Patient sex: F
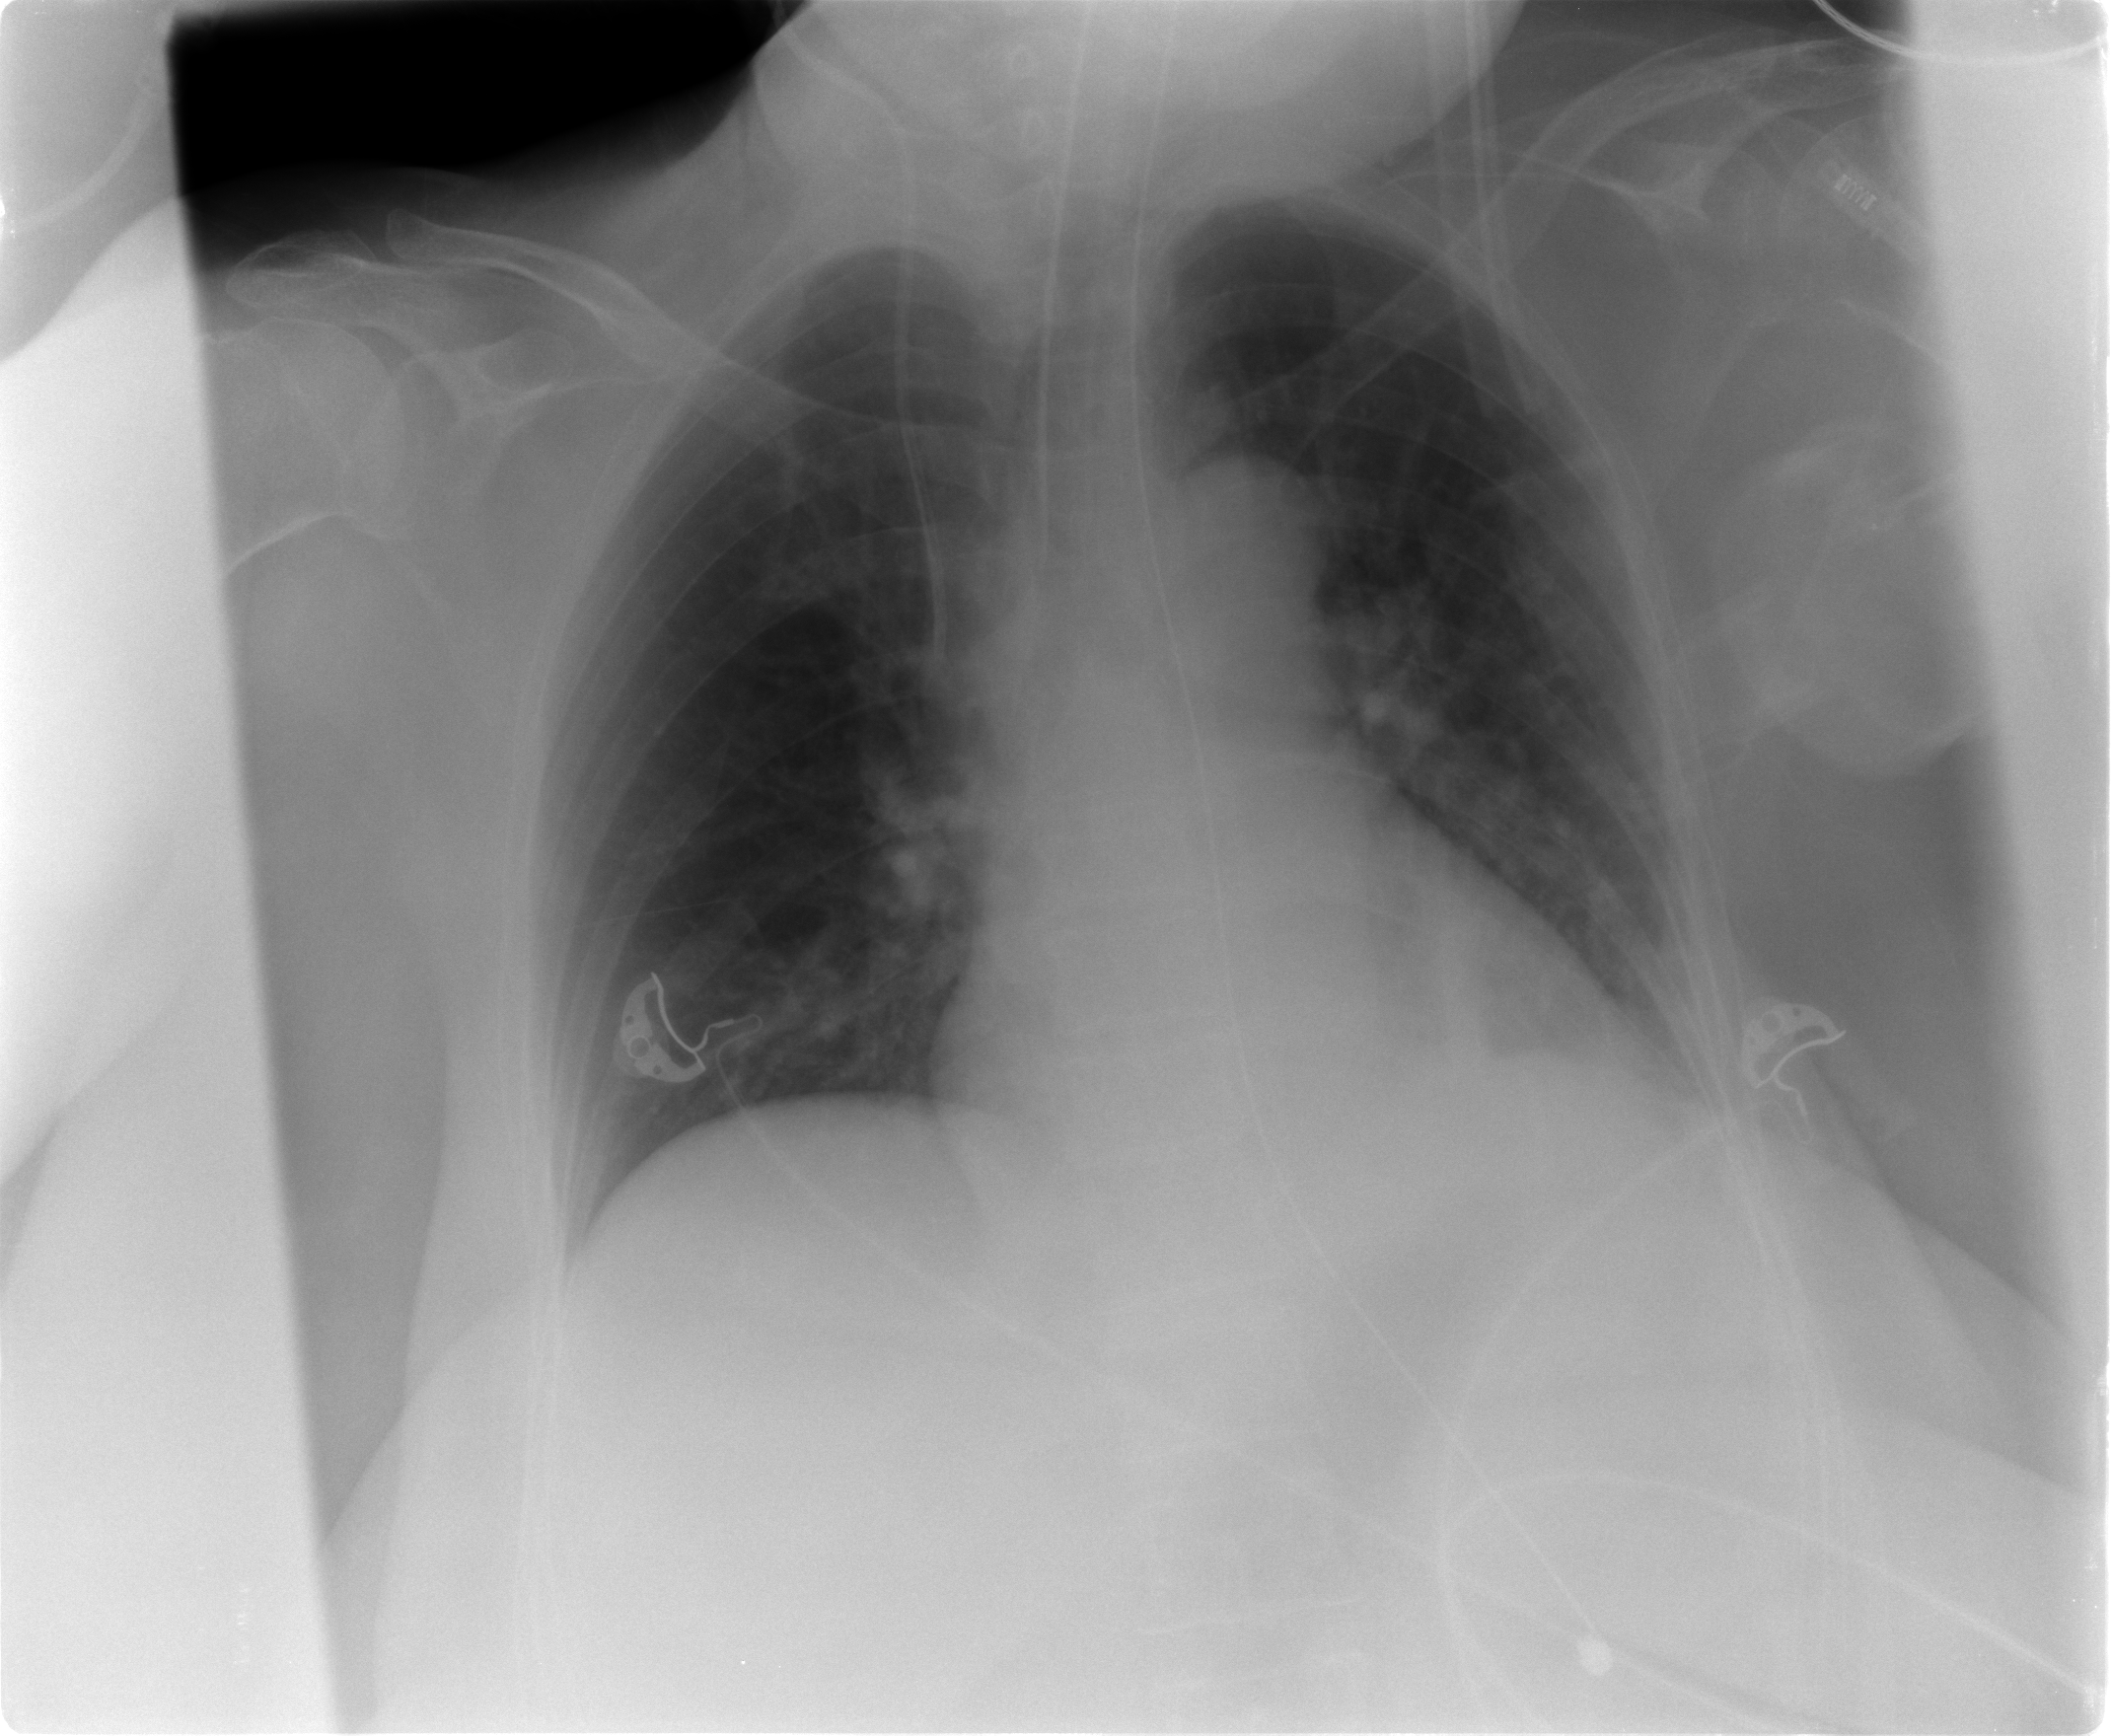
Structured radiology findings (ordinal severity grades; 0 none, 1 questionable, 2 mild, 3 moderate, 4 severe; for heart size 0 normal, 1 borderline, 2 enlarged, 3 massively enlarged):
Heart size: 1
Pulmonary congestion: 0
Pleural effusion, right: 0
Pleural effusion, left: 0
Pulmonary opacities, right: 0
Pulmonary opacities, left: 0
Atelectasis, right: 0
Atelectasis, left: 2